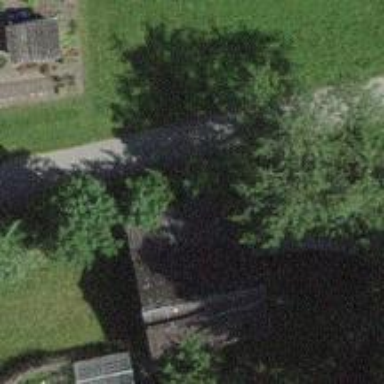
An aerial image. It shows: Barn.